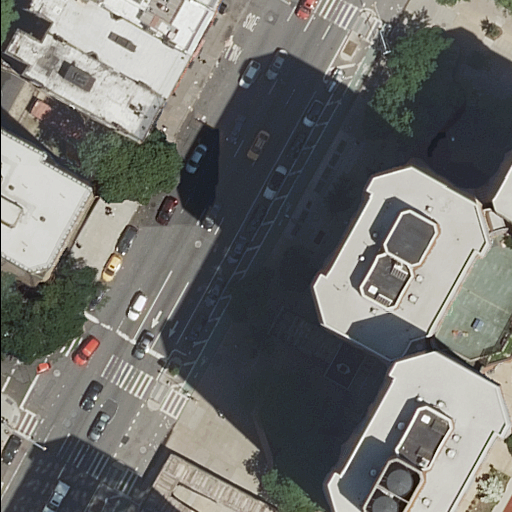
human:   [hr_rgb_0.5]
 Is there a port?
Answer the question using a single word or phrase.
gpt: no

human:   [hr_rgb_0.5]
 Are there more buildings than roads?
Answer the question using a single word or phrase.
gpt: yes

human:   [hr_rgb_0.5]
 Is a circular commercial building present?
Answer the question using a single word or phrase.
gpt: no

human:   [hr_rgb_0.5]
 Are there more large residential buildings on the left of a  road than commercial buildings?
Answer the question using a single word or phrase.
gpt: no

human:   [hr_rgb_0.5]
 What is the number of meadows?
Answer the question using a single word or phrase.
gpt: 0

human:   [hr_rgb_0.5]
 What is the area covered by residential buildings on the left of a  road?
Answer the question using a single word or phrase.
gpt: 1059m2

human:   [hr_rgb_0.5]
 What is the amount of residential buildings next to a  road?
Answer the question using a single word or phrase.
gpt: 8

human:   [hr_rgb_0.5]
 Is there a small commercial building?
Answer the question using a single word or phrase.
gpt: no

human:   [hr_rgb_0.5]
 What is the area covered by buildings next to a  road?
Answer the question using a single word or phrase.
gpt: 3015m2

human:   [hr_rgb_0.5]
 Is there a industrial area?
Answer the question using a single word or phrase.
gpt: no

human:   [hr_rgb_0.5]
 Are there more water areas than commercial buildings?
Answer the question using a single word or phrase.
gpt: no

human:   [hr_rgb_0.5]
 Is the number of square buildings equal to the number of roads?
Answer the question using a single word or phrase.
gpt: no

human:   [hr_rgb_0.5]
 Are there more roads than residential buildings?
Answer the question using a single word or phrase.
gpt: no

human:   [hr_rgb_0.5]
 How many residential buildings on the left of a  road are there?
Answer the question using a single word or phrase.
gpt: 5

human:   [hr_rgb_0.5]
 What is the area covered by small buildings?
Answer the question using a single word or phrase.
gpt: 34m2

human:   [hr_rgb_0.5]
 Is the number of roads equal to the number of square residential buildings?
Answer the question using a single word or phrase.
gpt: no

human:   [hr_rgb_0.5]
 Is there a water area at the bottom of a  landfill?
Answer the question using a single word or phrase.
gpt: no

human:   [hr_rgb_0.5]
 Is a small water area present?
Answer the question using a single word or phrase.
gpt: no

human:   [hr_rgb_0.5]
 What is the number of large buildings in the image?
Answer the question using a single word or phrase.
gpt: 2

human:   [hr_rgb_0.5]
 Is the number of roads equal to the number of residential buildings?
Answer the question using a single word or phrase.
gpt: no

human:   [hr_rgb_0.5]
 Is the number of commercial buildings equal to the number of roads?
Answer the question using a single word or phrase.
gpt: no

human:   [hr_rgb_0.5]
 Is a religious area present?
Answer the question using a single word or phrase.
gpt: no

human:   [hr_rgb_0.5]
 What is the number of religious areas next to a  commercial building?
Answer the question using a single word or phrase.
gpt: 0

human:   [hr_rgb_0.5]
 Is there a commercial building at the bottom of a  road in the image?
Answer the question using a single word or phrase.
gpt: no

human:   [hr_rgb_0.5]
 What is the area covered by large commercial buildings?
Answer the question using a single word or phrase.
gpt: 0m2

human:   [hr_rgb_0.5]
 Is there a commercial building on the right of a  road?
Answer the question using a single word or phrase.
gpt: no

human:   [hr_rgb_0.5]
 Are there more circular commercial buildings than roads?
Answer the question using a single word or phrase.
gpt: no

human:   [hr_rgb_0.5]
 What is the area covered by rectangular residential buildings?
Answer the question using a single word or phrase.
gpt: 175m2

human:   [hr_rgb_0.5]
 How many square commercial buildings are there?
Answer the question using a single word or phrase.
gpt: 0

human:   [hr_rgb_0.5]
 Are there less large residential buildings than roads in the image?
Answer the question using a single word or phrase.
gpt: yes

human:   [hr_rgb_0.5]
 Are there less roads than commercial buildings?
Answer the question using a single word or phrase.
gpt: no

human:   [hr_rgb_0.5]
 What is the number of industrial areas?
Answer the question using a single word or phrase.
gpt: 0

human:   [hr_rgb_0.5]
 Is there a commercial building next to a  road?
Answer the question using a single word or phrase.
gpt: no

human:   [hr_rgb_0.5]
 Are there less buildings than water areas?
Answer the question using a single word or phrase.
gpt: no

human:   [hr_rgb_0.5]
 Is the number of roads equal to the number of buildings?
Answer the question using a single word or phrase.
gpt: no

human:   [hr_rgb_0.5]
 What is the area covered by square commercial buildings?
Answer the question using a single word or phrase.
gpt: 0m2